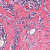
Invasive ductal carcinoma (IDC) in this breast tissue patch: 0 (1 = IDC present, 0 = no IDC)